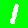
Digit: 1